Question: Can some one suggest me what type of button , or other type of view should I use in horizontal scroll view to on off buttons like this in fox application.
When user click on button, current button should be with pressed state, and others in normal state.

thanks
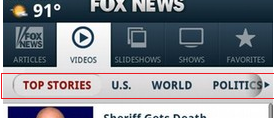
Answer: If the layout is like the above, a tabbed layout is the way to go
<URL>
EDIT: sorry didn't realize you only wanted to refer to the lower part.
You could use radiobuttons and put them all in a radiogroup
<URL>